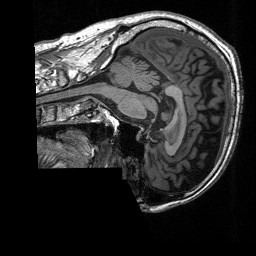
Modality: T1w
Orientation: sagittal
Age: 69
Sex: male
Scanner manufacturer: siemens
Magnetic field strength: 3 T
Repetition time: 2.4 s
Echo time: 0.00226 s